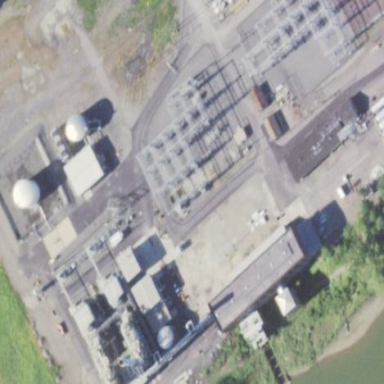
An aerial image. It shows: Power plant.